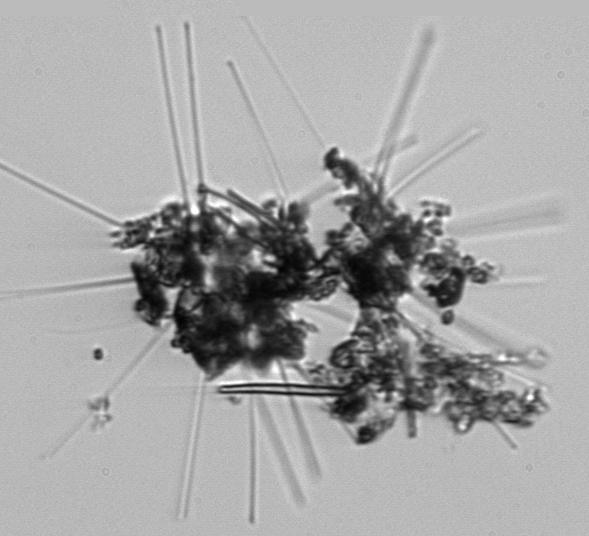
Label: Asterionellopsis_glacialis